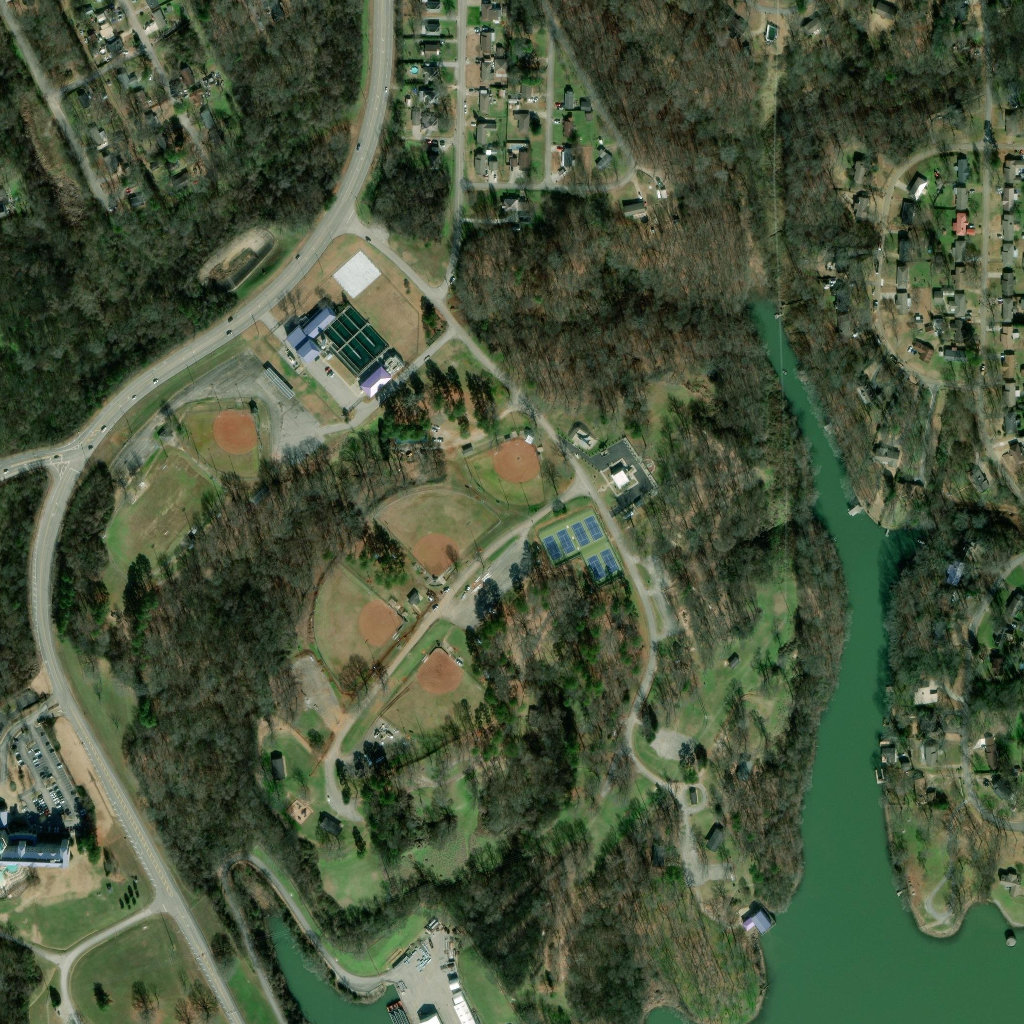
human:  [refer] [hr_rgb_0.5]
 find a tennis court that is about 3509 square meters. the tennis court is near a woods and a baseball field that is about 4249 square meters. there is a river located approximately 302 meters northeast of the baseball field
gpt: <box>[[52, 49, 61, 58, 0]]</box>